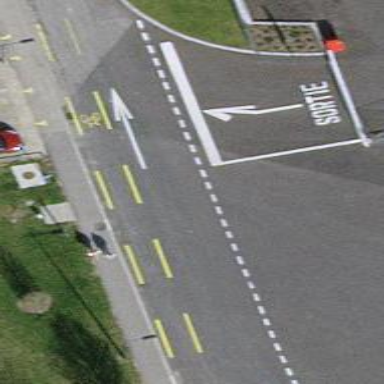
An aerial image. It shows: Zebra crossing on the road.